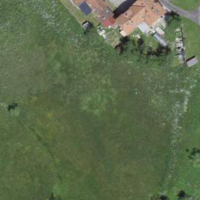
EUNIS habitat code: 21
Species observed at this site:
Silene dioica
Filipendula ulmaria